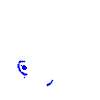
Particle: pion